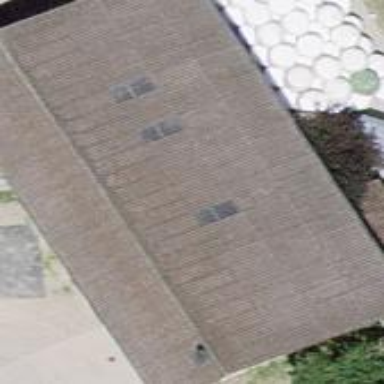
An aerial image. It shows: Barn.